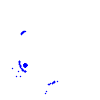
Particle: electron